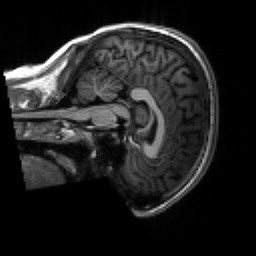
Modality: T1w
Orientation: sagittal
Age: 18
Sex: male
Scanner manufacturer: siemens
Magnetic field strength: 3 T
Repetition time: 2.3 s
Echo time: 0.00267 s